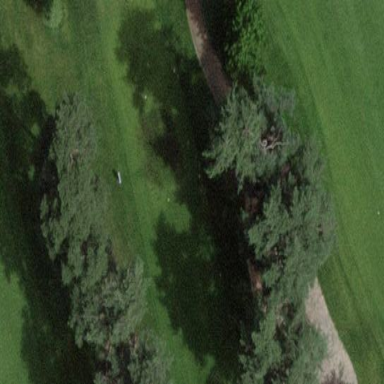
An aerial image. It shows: Golf tee.